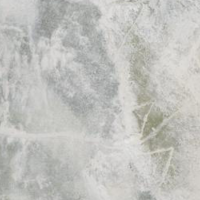
EUNIS habitat code: 48
Species observed at this site:
Saxifraga bryoides